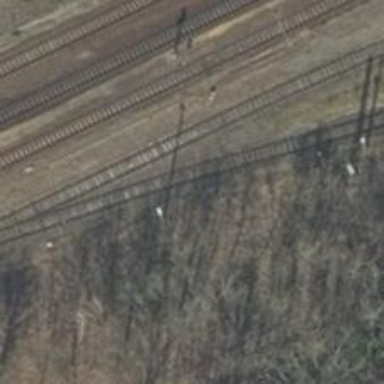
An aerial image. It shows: Railway switch.